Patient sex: M
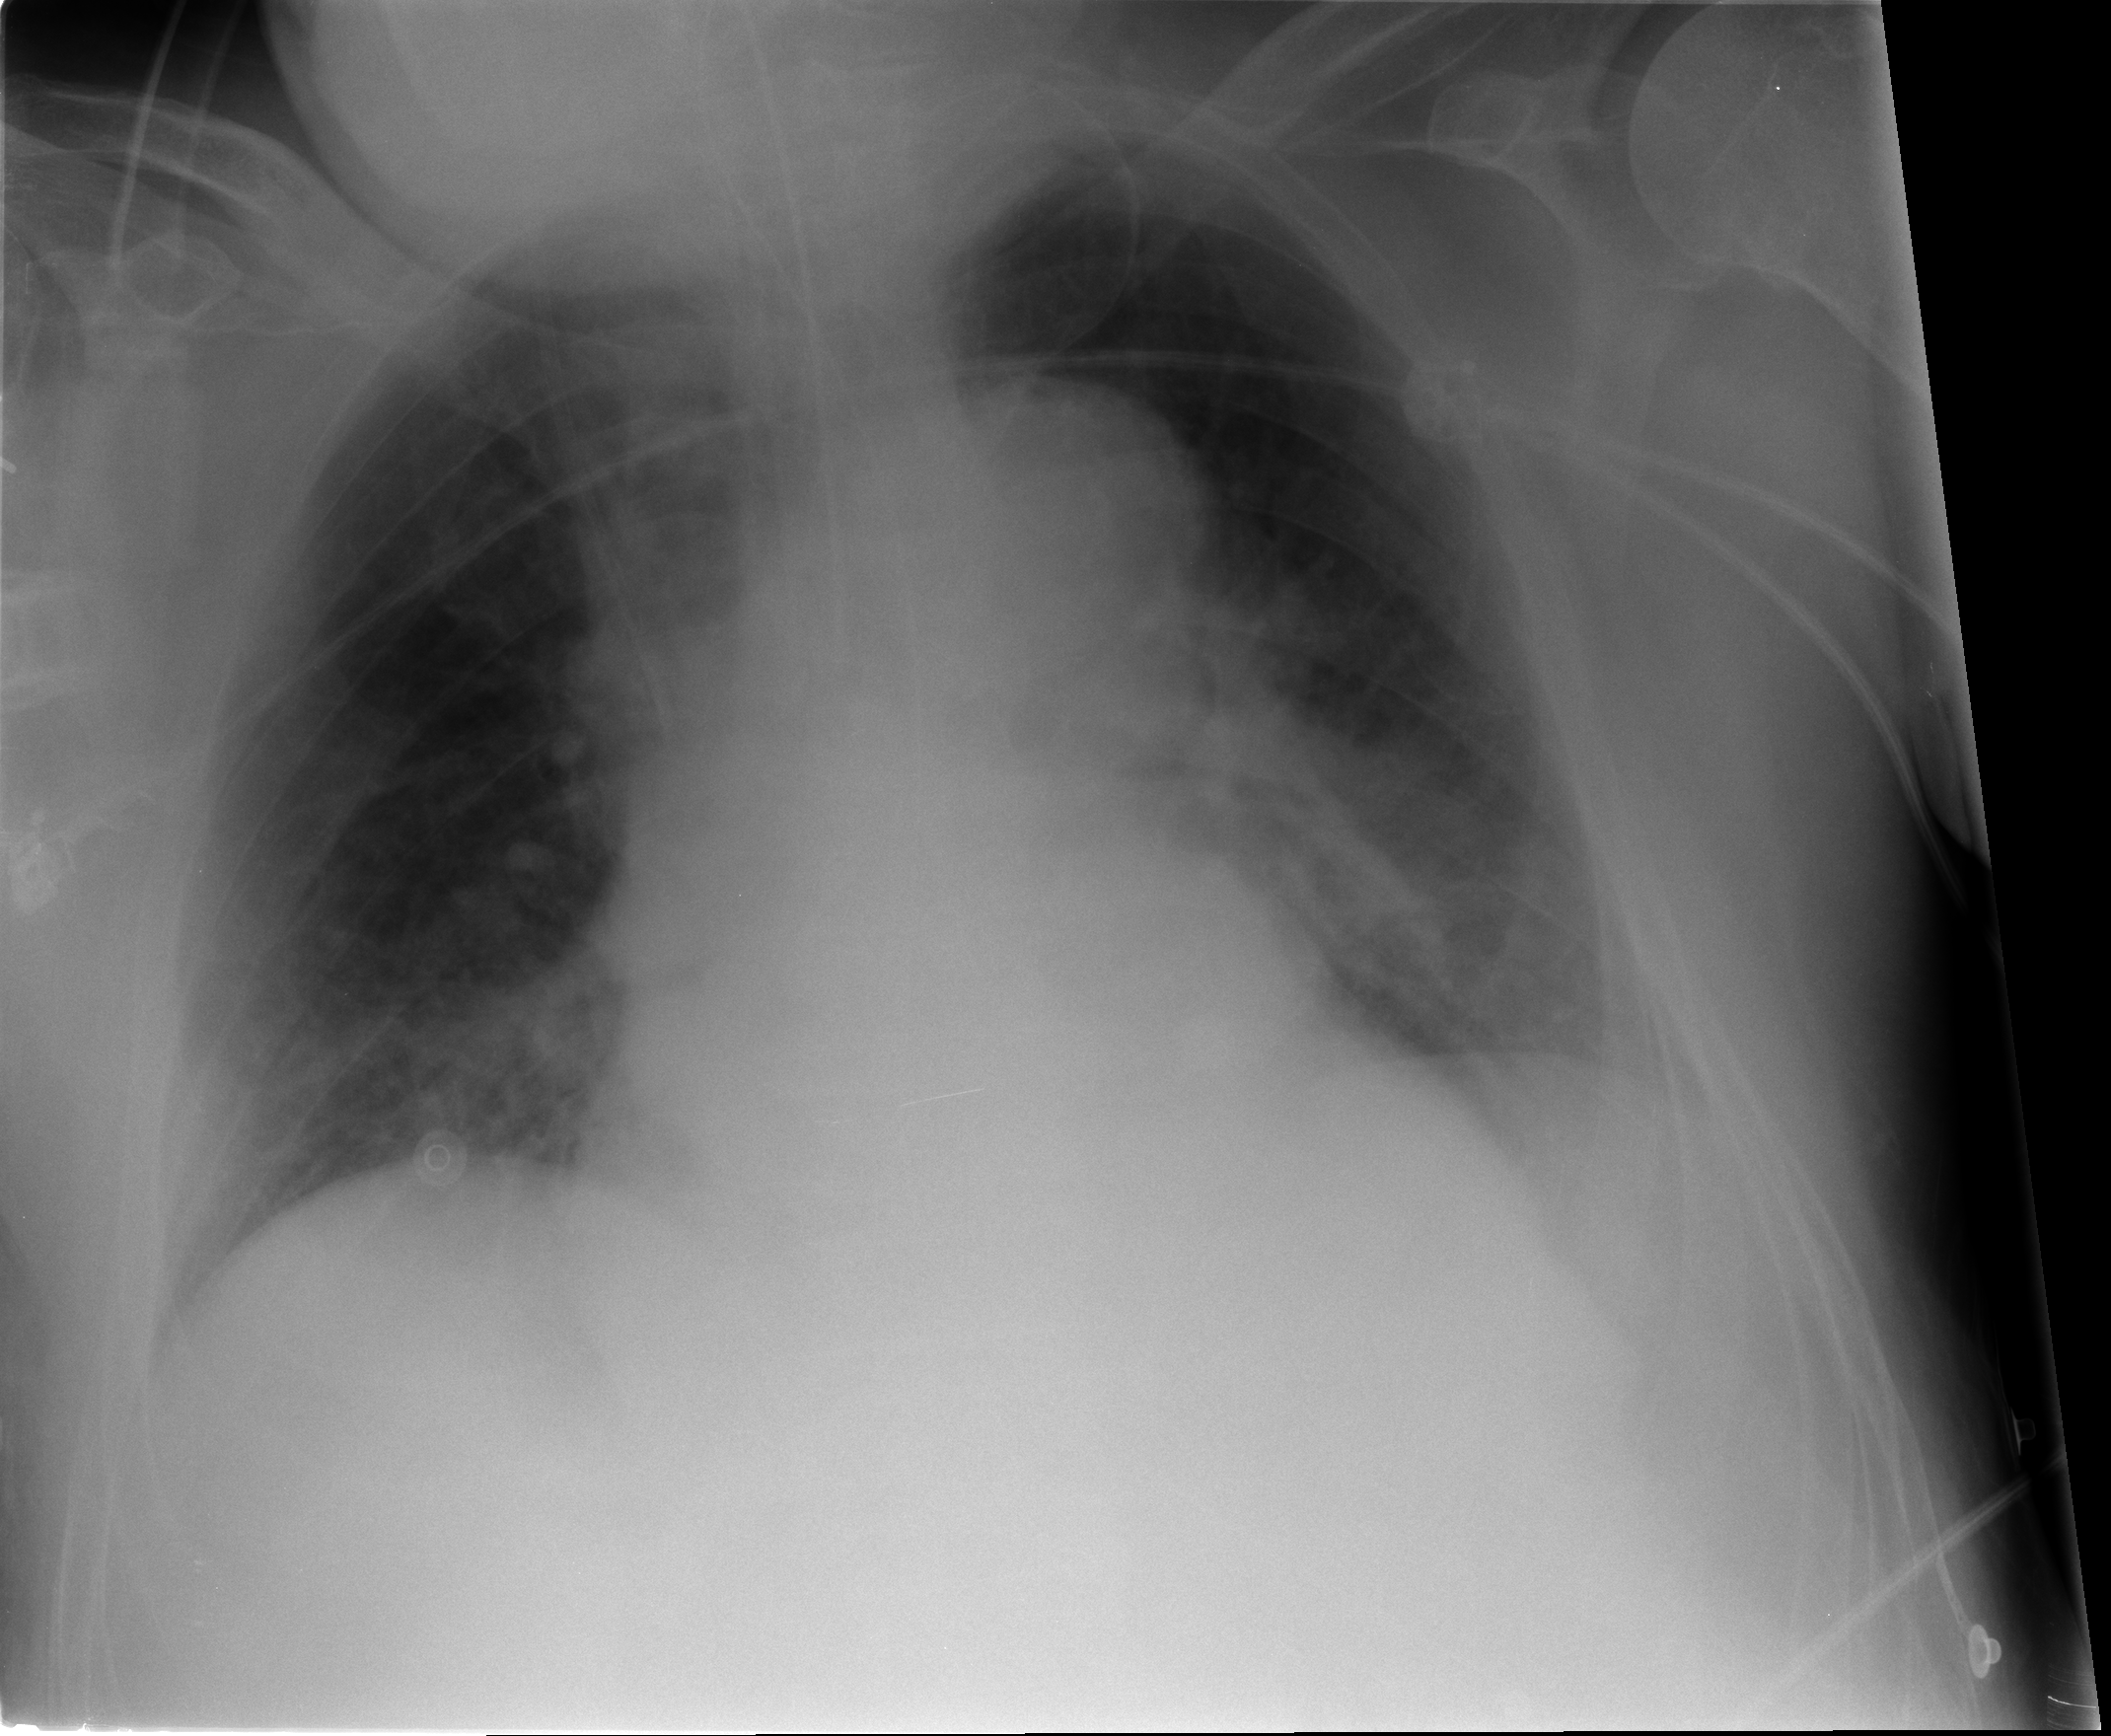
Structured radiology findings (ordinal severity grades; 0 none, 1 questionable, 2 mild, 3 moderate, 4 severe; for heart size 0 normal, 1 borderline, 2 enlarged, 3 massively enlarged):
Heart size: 2
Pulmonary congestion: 3
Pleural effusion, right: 1
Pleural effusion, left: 1
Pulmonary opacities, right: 0
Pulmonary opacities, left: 2
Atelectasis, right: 0
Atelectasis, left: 0